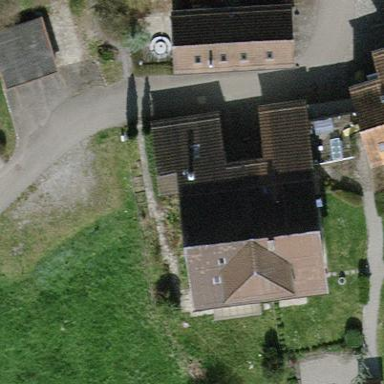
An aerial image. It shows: Terrace building.